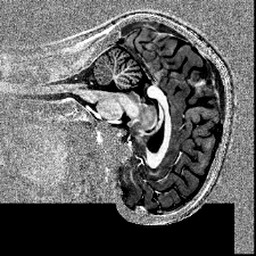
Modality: T1w
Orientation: sagittal
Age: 25
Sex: female